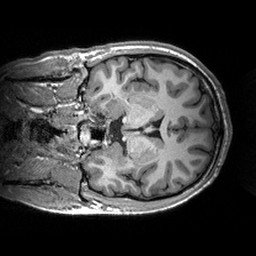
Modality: T1w
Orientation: coronal
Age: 28
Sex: male
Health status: healthy
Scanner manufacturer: siemens
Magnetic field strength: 3 T
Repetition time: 2.53 s
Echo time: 0.00288 s